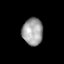
Tissue: lung
Cell type: Others
Senescence score: 0.2363
Nuclear area (px): 550
Mean DAPI intensity: 159.444